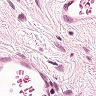
Metastatic tissue present: no